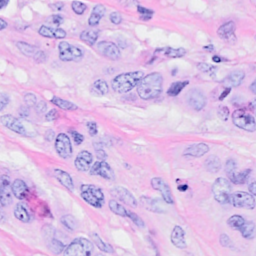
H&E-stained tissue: Breast